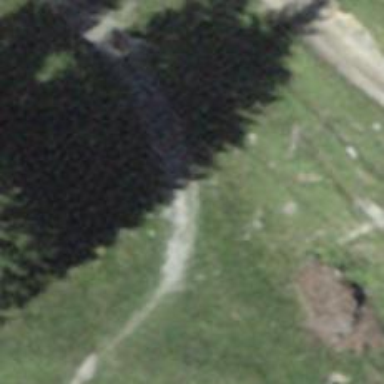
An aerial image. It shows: Gravel path designed for hiking. The path is groomed and suitable for classic skiing.